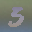
Label: 5